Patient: sex M, age 61
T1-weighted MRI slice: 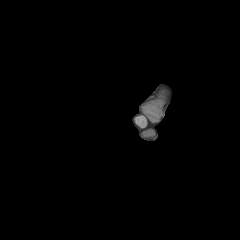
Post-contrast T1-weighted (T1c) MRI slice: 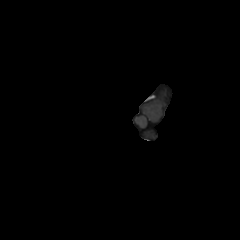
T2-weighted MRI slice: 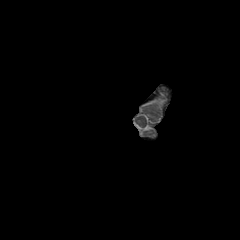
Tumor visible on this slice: no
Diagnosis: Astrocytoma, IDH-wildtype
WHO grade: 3